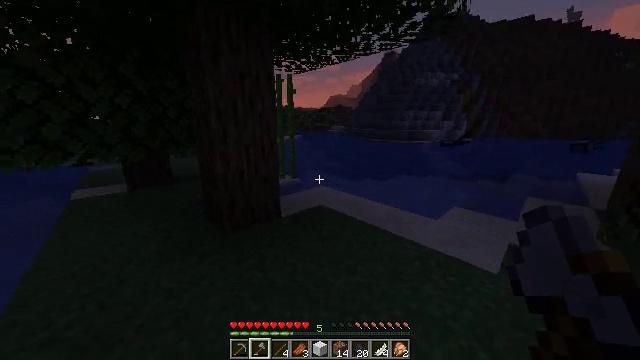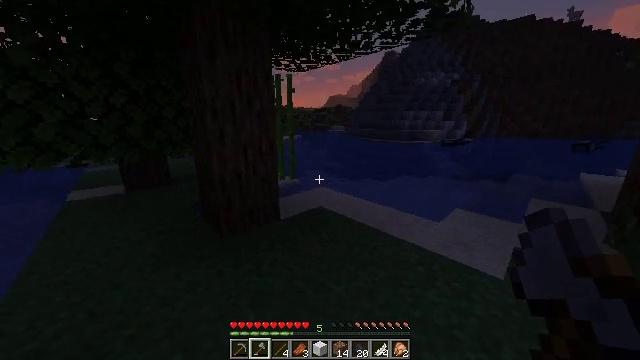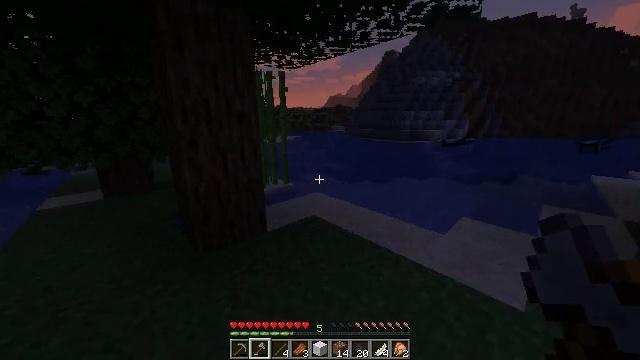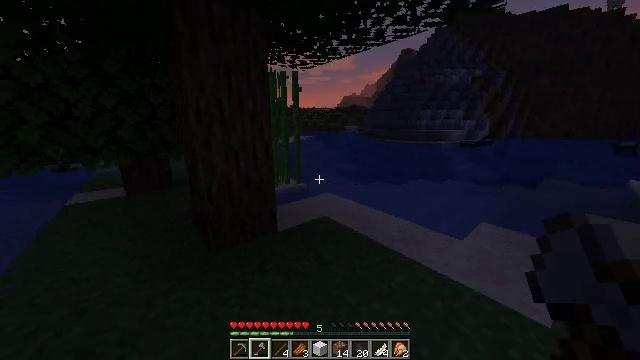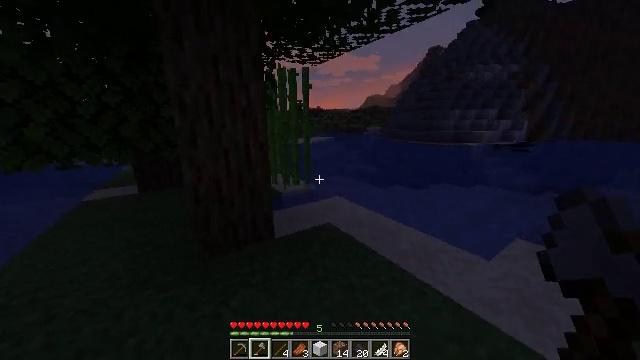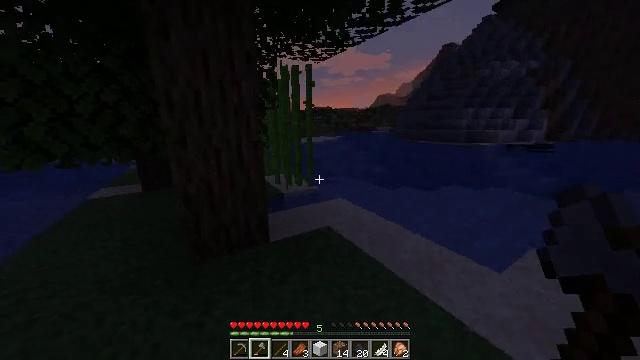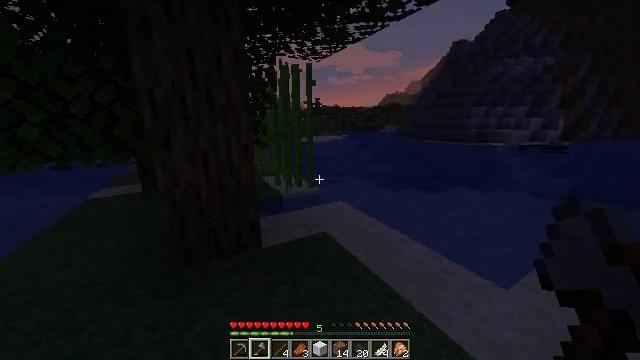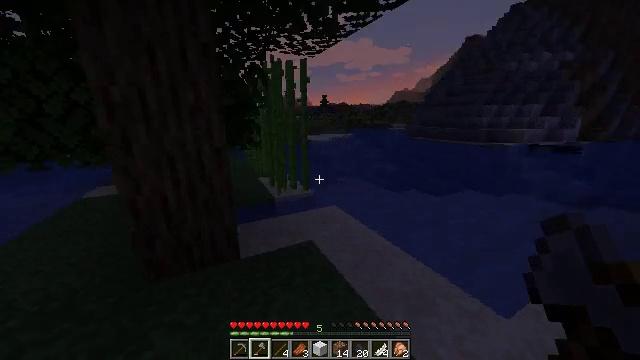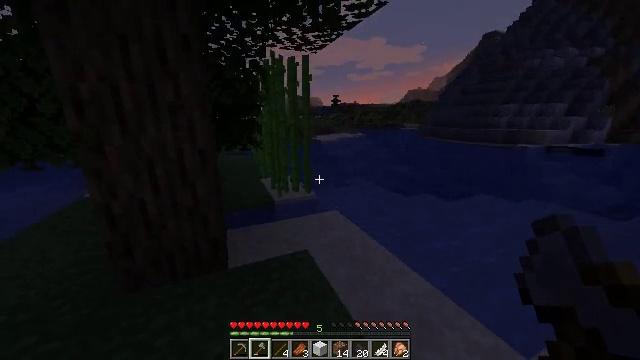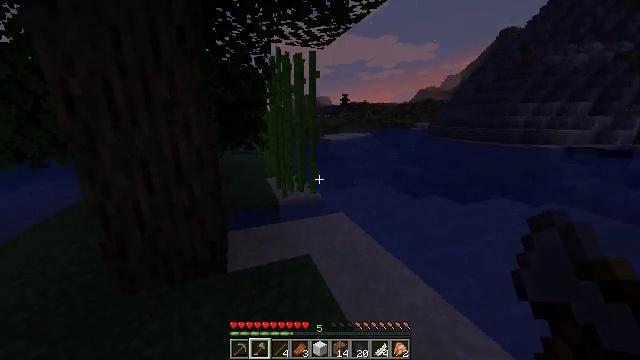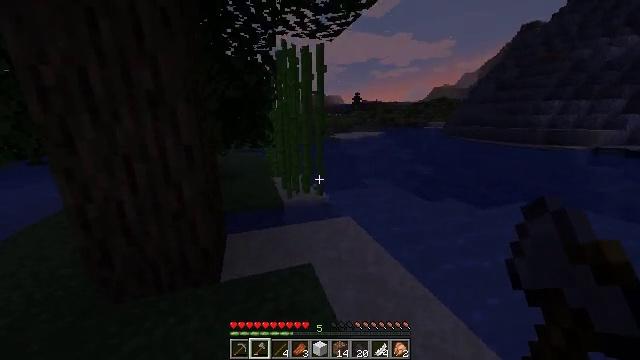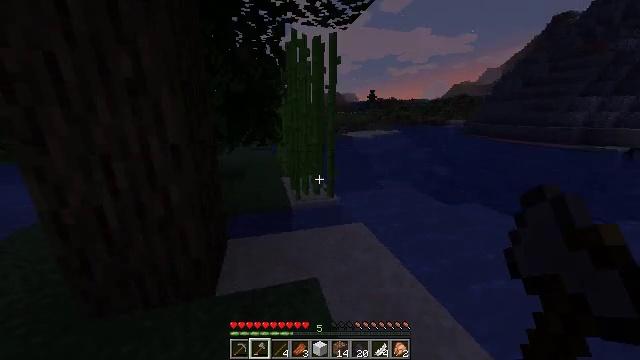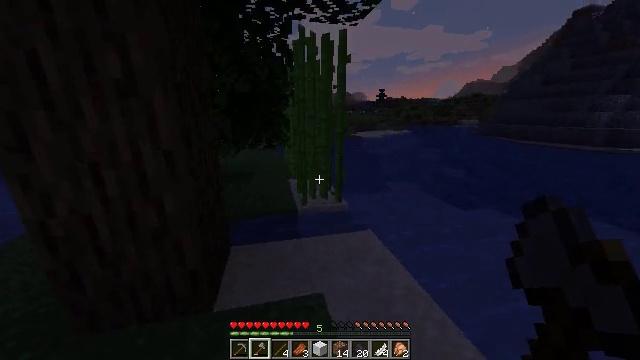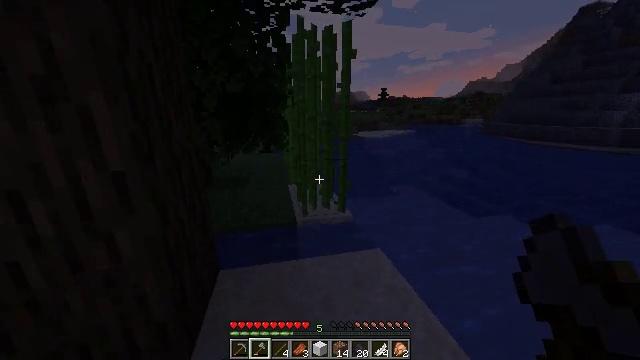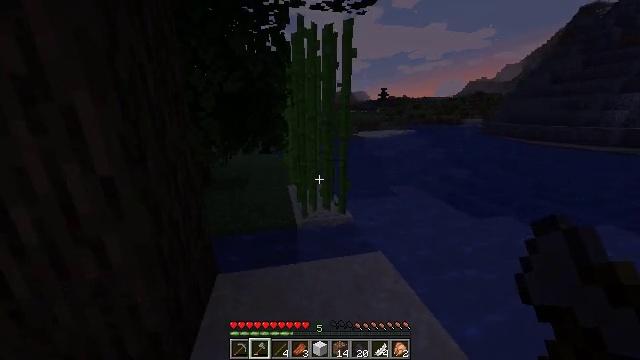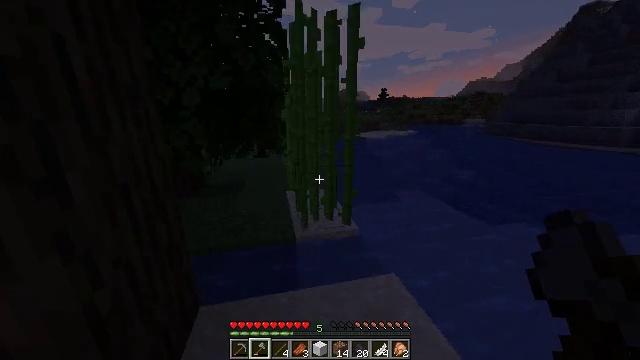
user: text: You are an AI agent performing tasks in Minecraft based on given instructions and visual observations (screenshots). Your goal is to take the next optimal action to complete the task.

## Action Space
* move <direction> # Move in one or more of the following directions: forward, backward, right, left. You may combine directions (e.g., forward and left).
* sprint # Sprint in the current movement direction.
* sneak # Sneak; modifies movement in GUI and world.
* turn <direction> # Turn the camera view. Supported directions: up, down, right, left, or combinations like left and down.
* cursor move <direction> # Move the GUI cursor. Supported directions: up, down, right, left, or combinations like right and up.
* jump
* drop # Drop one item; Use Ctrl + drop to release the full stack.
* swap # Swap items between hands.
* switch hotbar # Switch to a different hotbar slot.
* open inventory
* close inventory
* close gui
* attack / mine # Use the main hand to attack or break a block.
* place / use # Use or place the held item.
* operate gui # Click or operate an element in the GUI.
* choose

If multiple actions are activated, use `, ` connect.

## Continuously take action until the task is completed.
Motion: motion action
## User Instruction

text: Craft a torch.
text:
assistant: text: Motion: move forward and move right, sprint
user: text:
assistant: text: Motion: move forward and move right, sprint
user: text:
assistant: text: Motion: move forward and move right, sprint, turn left
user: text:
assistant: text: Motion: move forward and move right, sprint, turn left
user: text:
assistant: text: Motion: move forward and move right, sprint, turn left
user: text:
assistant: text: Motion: move forward and move right, sprint, turn left
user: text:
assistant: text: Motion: move forward and move right, sprint, turn left
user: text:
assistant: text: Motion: move forward, sprint, turn left
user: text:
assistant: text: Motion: move forward, sprint, turn left
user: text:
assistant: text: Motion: move forward, sprint, turn left
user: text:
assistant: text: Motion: move forward, sprint, turn left
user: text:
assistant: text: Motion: move forward, sprint, turn left
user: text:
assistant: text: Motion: move forward, sprint
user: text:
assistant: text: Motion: move forward, sprint
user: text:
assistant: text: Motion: move forward, sprint
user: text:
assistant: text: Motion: move forward, sprint
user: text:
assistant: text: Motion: move forward, sprint, jump
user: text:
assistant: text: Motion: move forward, sprint, jump
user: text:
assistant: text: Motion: move forward, sprint, jump
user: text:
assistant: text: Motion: move forward and move right, sprint, jump
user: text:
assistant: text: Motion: move forward and move right, sprint
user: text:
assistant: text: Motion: move forward and move right, sprint, turn left
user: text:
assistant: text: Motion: move forward, sprint, turn left
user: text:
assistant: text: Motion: move forward, sprint, turn left
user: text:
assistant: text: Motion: move forward, sprint, turn left
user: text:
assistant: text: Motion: move forward, sprint, turn left
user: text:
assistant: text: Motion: move forward, sprint, turn left
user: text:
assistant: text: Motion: move forward, sprint, turn left
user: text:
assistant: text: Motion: move forward, sprint, turn left
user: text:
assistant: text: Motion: move forward, sprint